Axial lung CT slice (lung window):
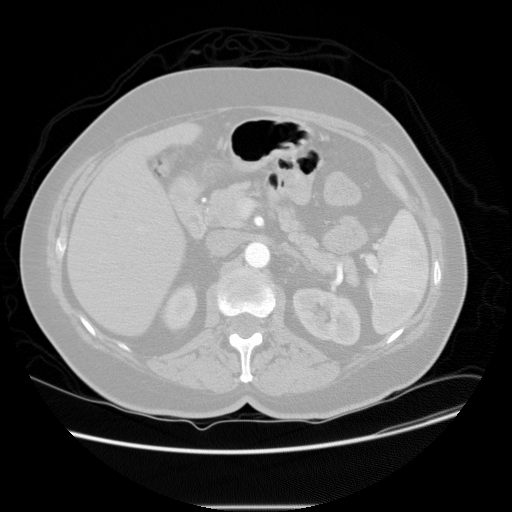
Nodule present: no